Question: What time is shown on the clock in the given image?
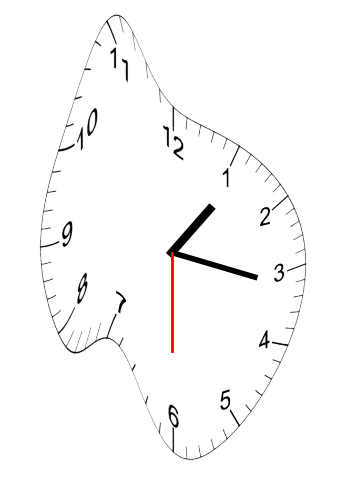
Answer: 01:16:30